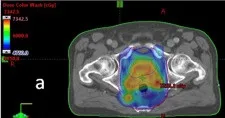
Radiotherapy treatment planning CT images showing targets and organs at risk (color lines) and radiation dose clouds (increasing dose from blue to red). . (a) Axial image at the prostate gland level.
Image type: radiology (ct)